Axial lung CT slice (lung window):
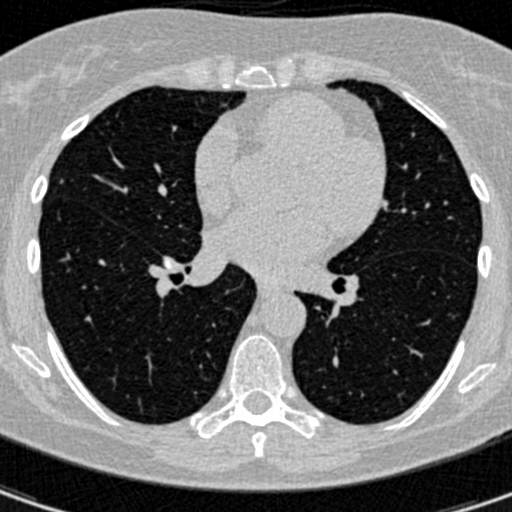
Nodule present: no